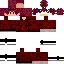
A female human skin with dark skin, wearing brown long hair dressed in a red hoodie and red pants, featuring a closed mouth.